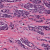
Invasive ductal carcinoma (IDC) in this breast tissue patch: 1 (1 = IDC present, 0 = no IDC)